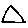
Label: triangle